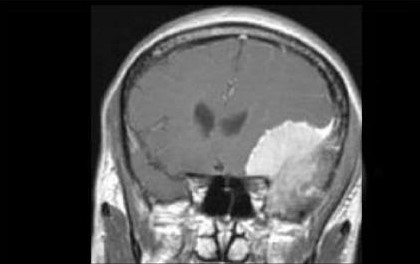
Label: meningioma